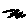
Label: zigzag